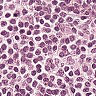
Metastatic tissue present: no